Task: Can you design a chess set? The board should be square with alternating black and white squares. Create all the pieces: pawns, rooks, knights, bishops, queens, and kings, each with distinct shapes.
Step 4311:
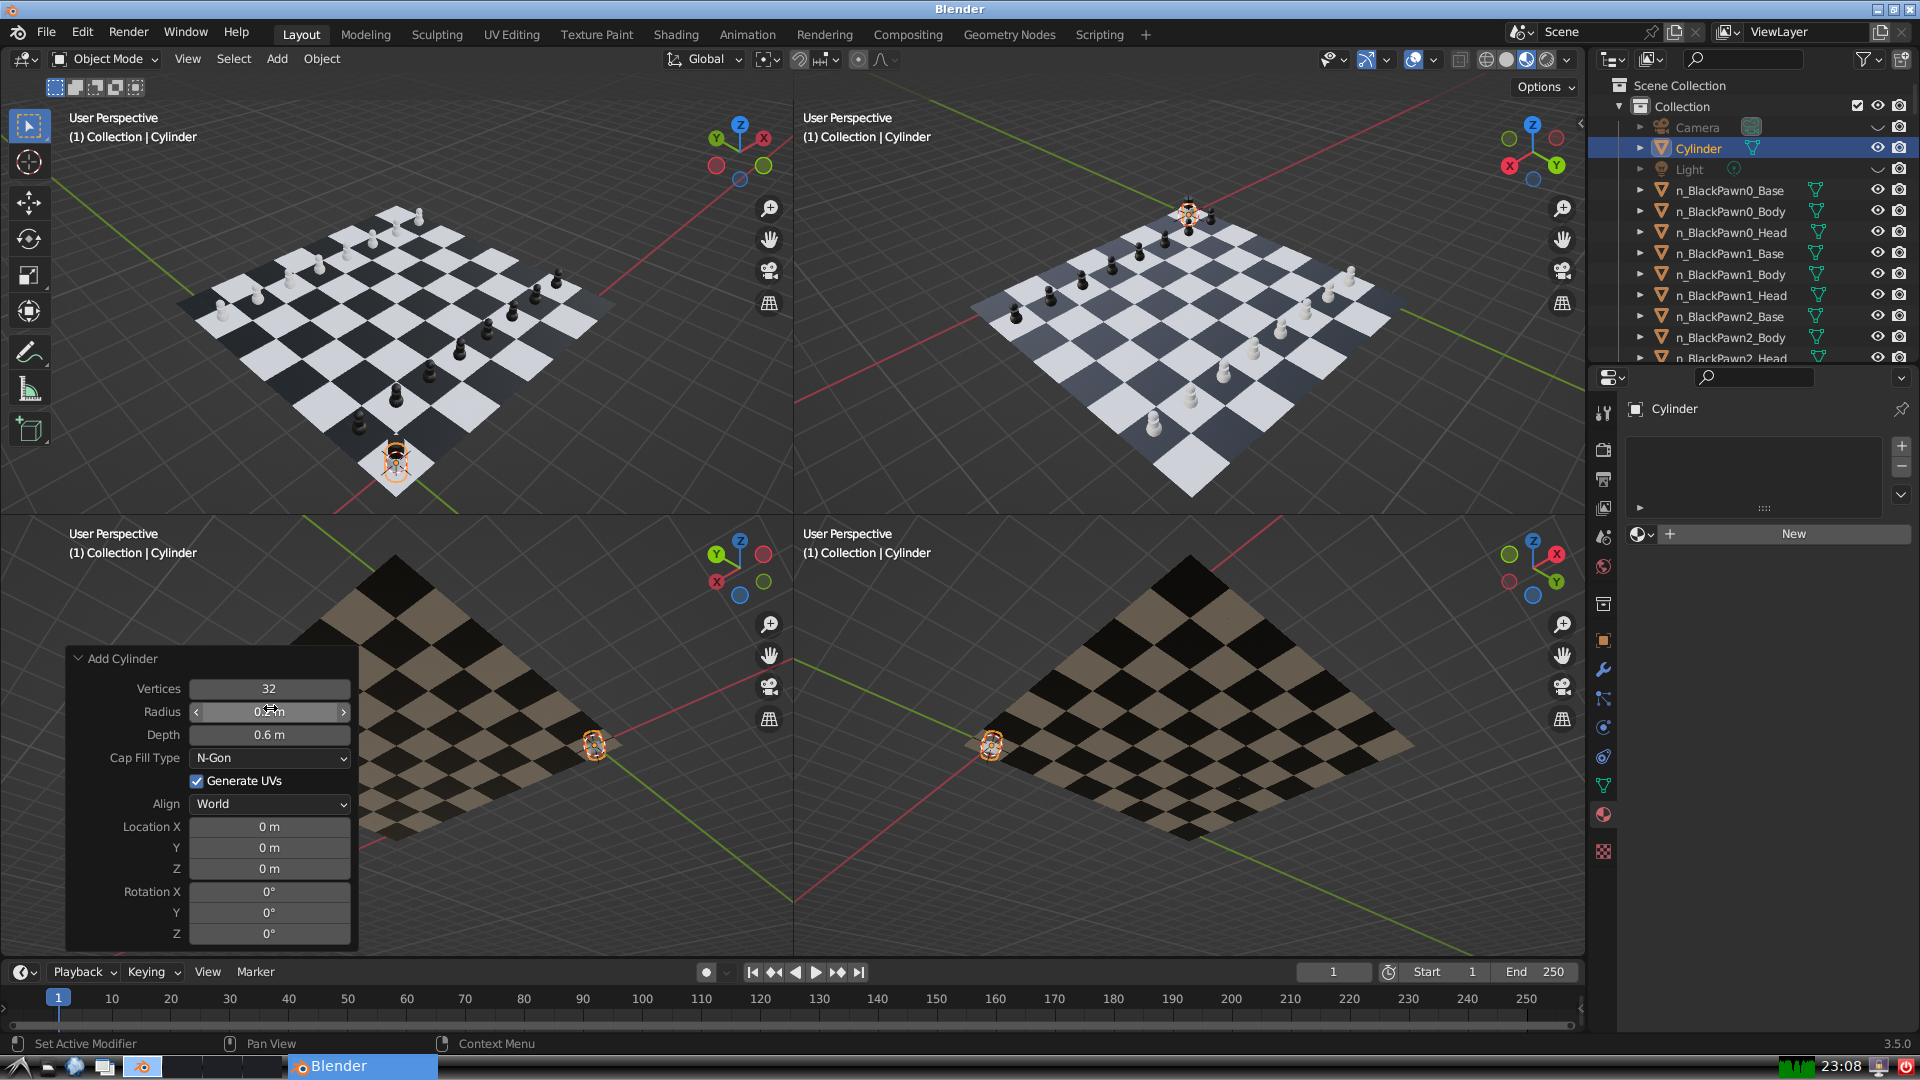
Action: {"mouse_move": [960, 540]}